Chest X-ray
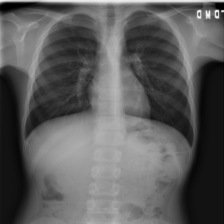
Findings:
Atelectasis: negative
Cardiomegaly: negative
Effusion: negative
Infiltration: negative
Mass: negative
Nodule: negative
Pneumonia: negative
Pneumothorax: negative
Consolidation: negative
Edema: negative
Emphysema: negative
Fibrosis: negative
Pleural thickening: negative
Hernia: negative